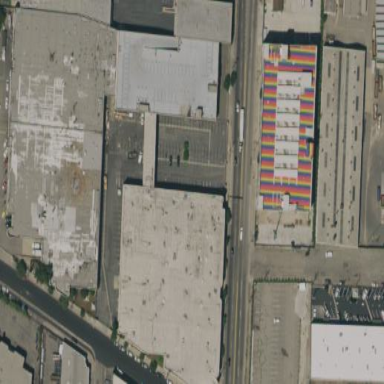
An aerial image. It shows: Warehouse.